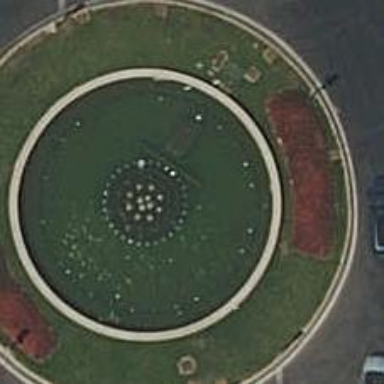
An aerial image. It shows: Beautiful fountain.